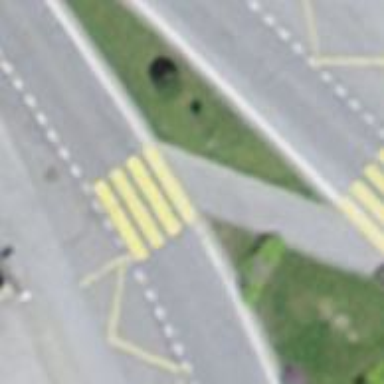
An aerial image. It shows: Uncontrolled zebra crossing with pedestrian island.